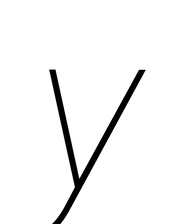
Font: Roboto-Italic_Thin_Italic